Interaction volume radius: 5 \u00c5
Interaction volume height: 10 \u00c5
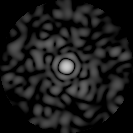
Disorder parameter: 0.7419